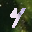
Label: 4